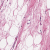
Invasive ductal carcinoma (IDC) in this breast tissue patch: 0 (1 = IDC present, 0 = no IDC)